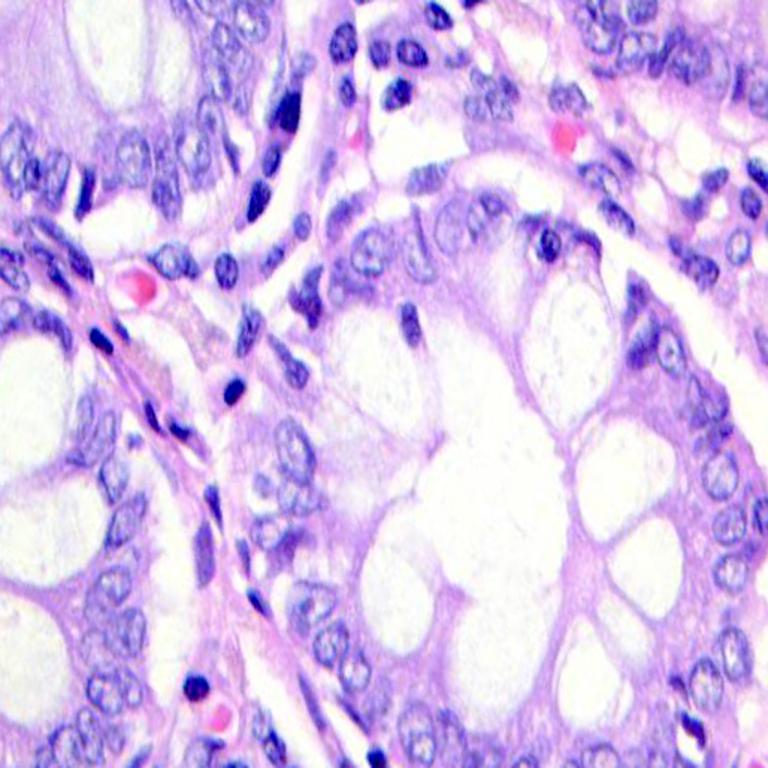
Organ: colon
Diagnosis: benign